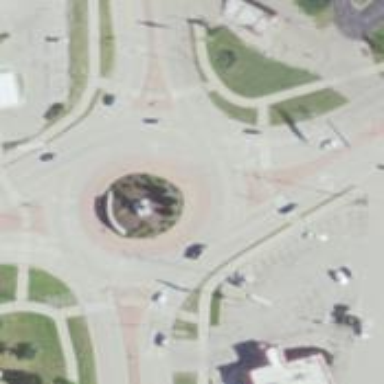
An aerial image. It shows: Primary highway intersecting roundabout.